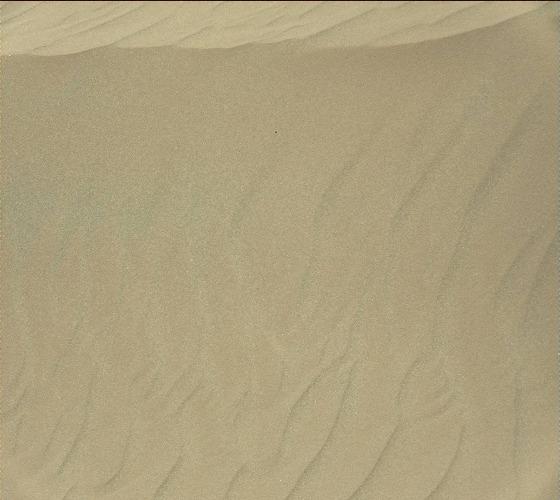
Terrain classes present: Gravel / Sand / Soil